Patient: sex F, age 33
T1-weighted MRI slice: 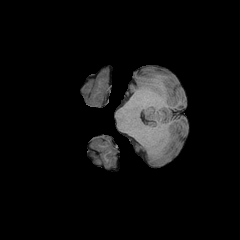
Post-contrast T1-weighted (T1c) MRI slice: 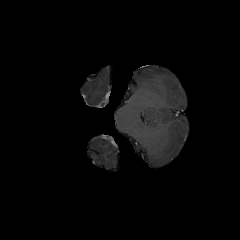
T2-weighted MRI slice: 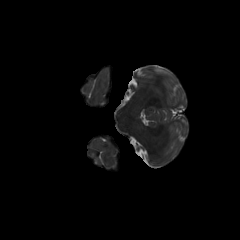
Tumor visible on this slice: no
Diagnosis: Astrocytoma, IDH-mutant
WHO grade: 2